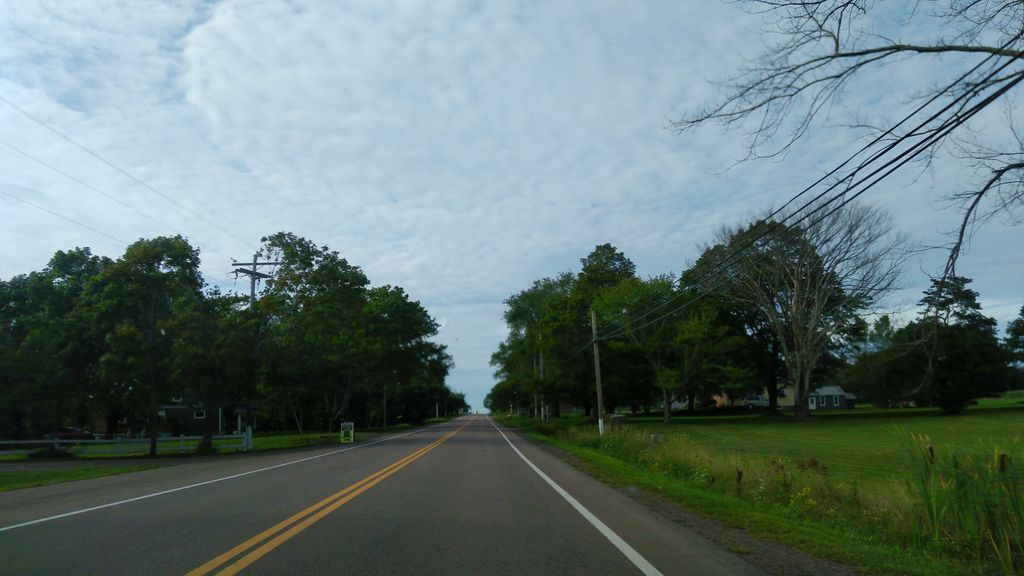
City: charlottetown